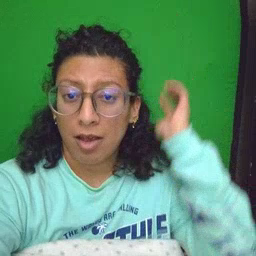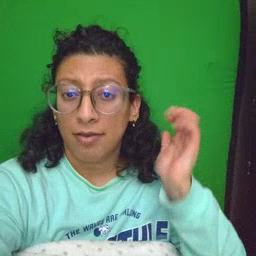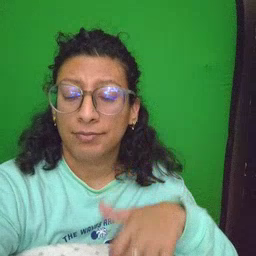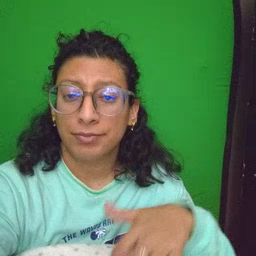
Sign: lion